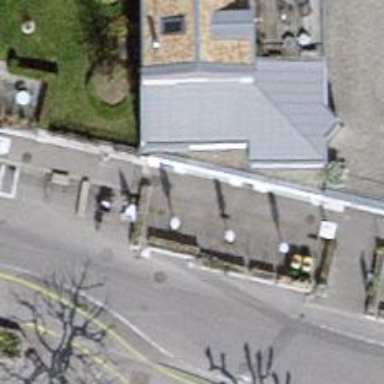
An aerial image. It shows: Café.